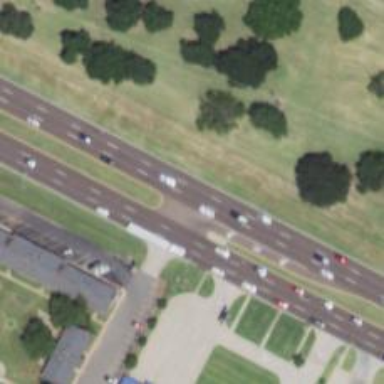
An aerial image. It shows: Trunk highway.